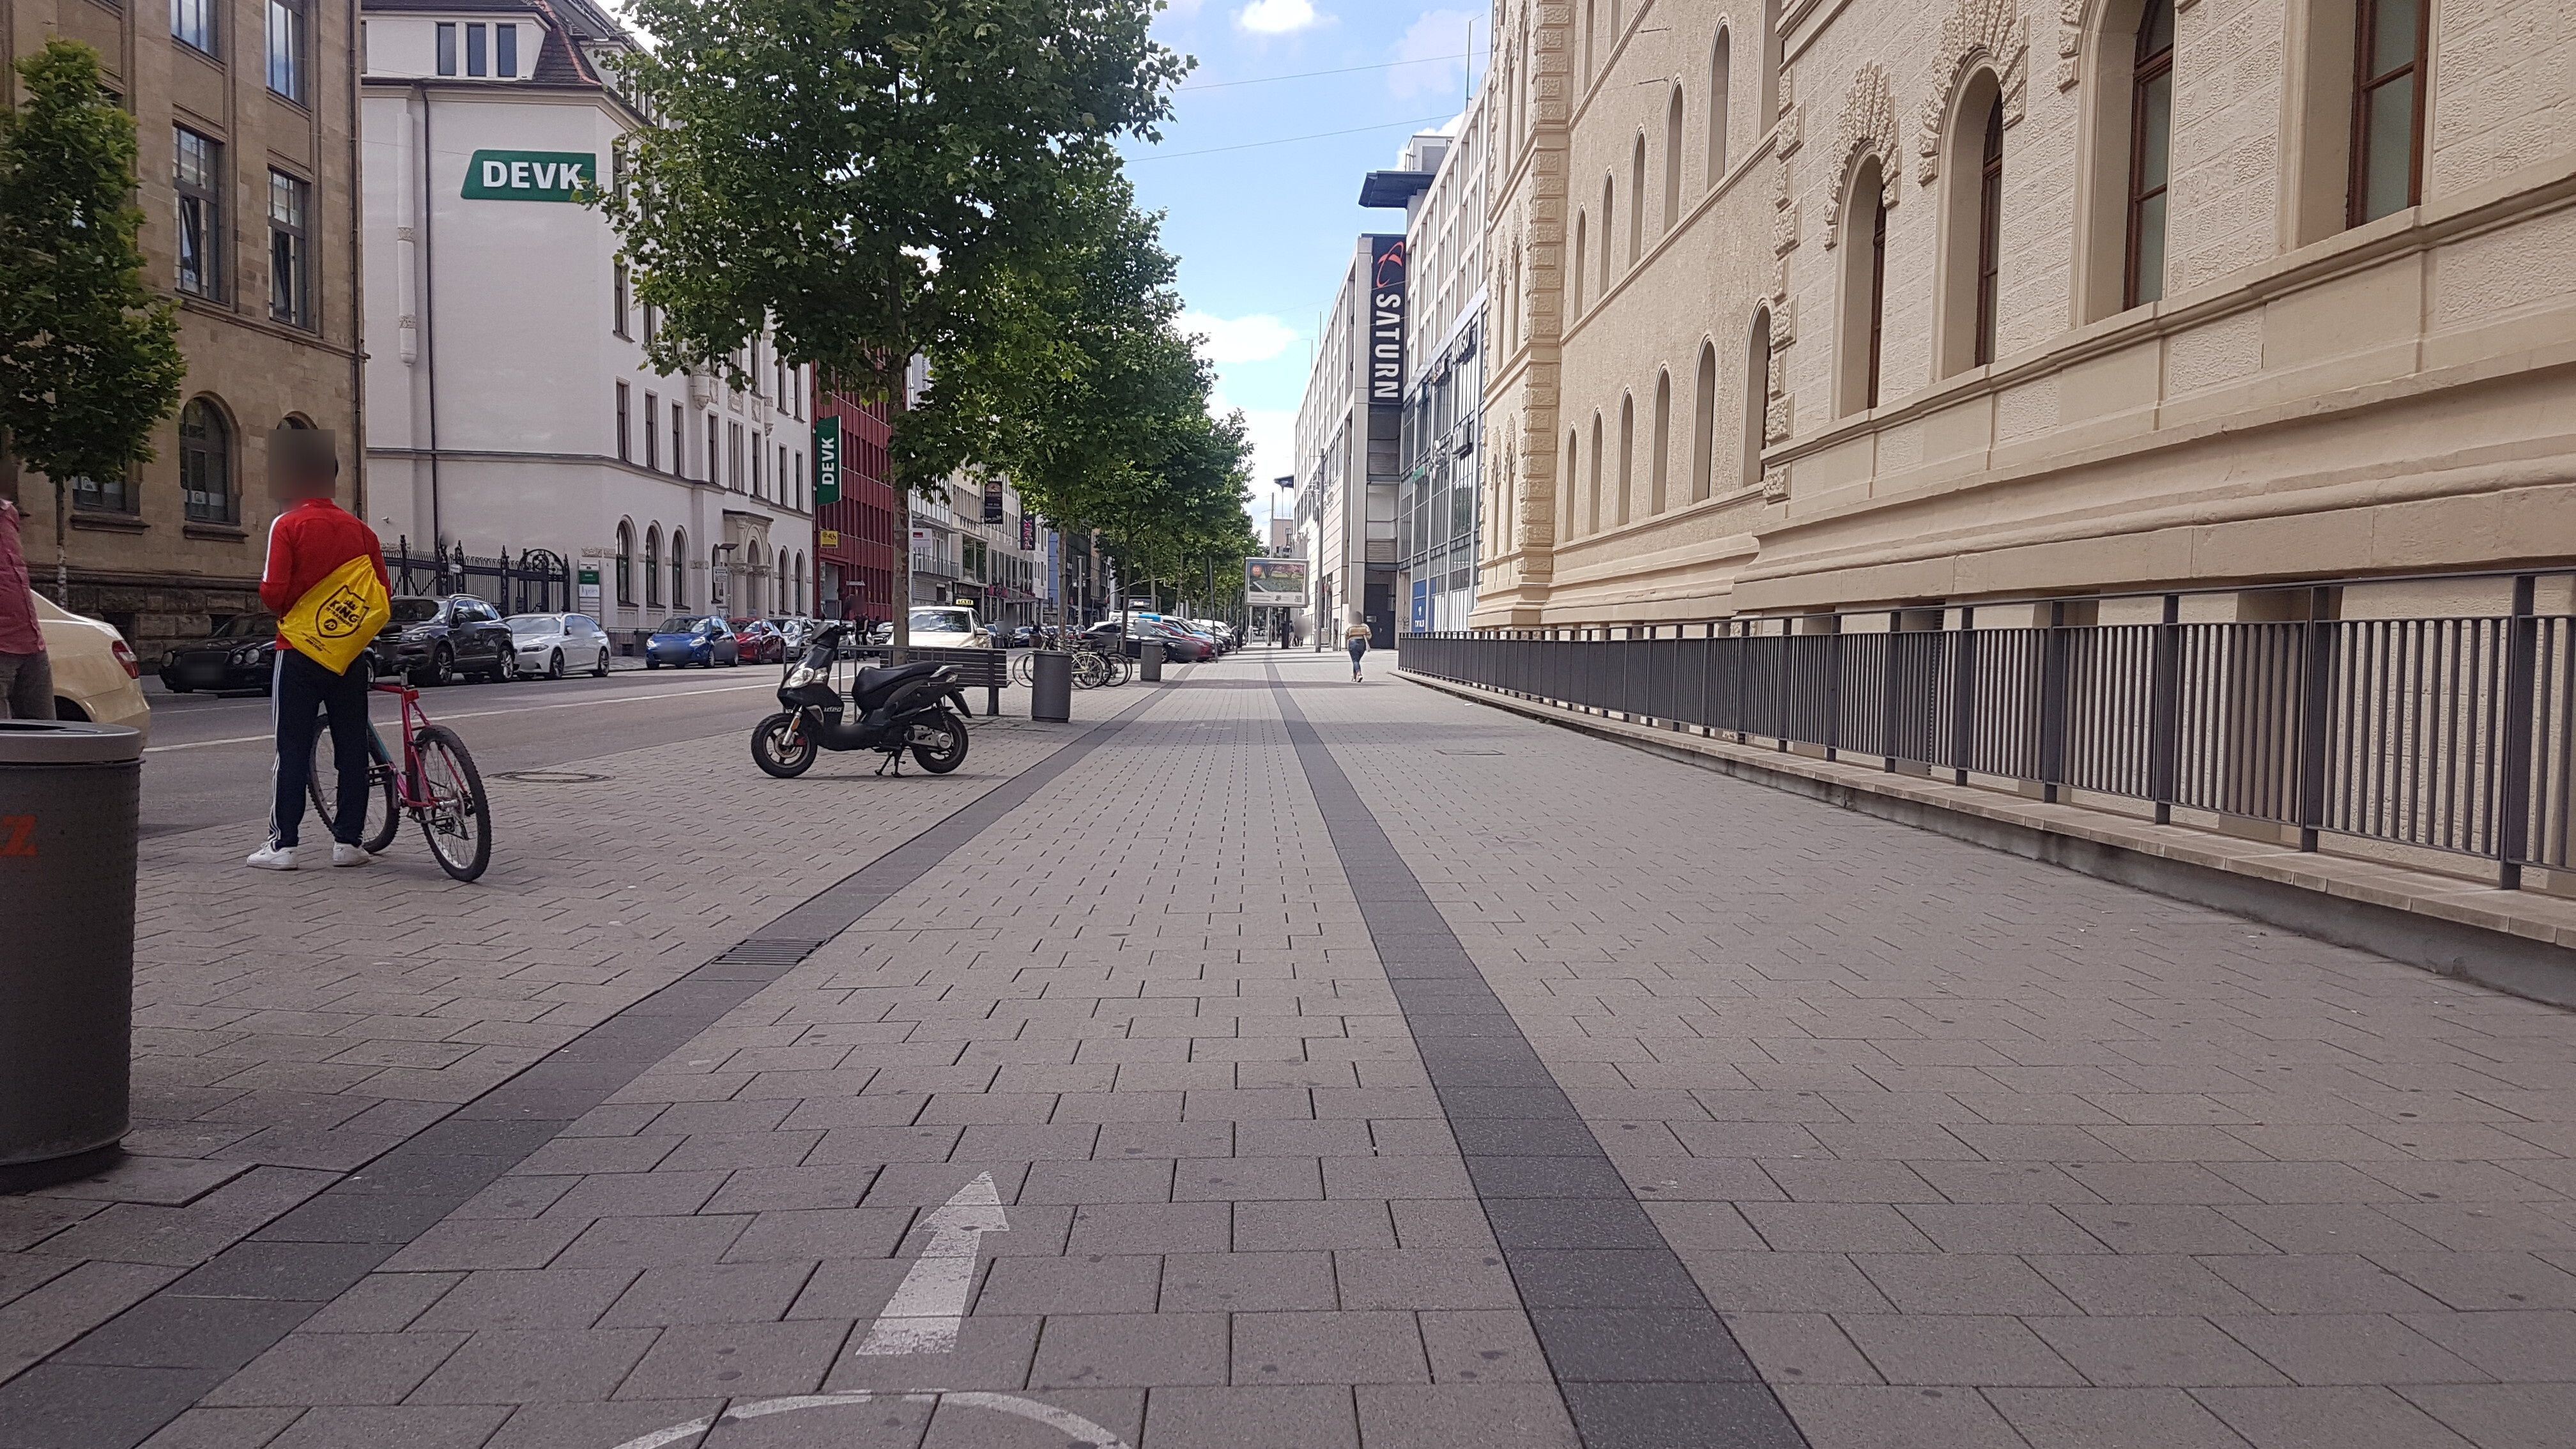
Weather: clear
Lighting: day
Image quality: good
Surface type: walking surface
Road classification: path, pedestrian, steps
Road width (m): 5
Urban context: urban centre
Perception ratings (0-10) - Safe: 5.7, Lively: 9.57, Beautiful: 4.44, Boring: 4.28, Depressing: 1.38, Wealthy: 6.36